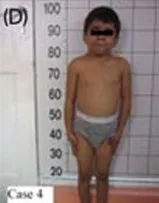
Figure 1. And. 4 The patients exhibited the physical findings of. 3M syndrome: Dolichocephaly, high and broadforehead, upswept posterior hairline (in patients 1 and 2), downward slanting of the eyes, horizontal eyebrows, flat nasal bridge, narrowed and short nasal body, prominent fleshy nasal tip, straight clavicles, high and square shoulders, short, wide and flat thorax with a mild pectus excavatum.
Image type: medical_photograph (other_medical_photograph)